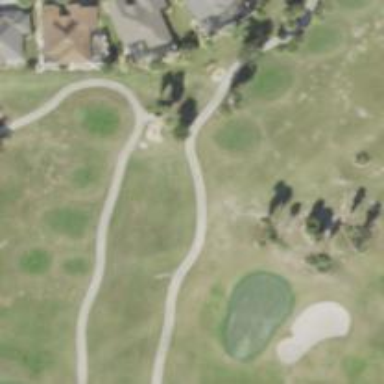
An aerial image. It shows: Golf cartpath that is also road path.